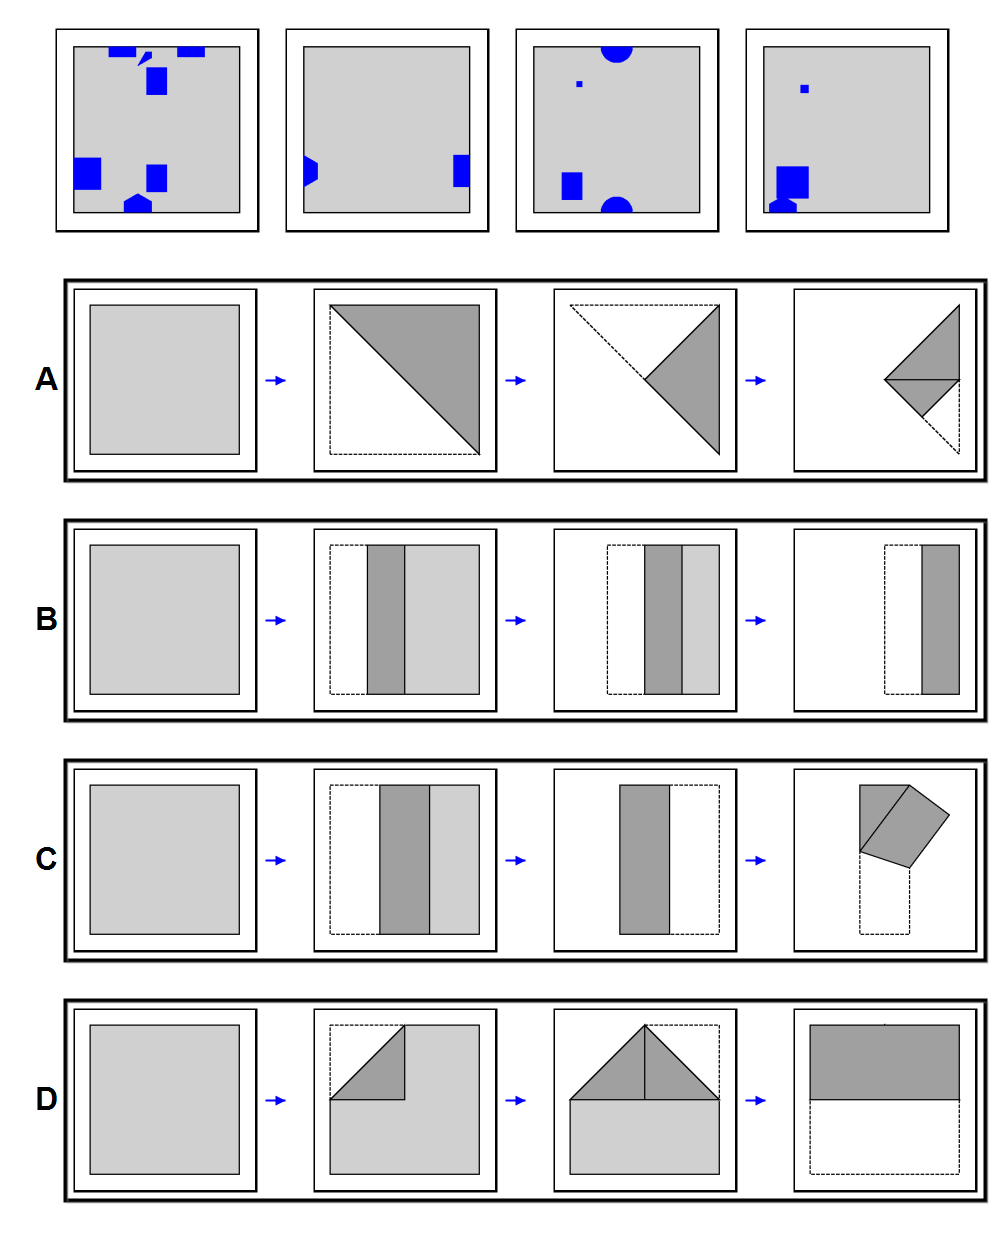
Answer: D